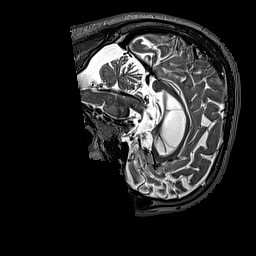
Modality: T2w
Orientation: sagittal
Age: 43
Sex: male
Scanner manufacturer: siemens
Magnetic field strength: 3 T
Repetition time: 3.2 s
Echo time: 0.567 s